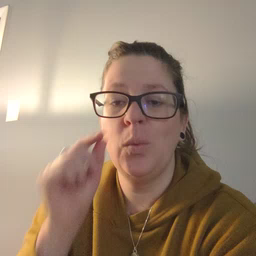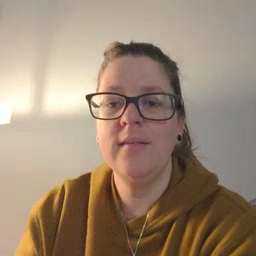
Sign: wake